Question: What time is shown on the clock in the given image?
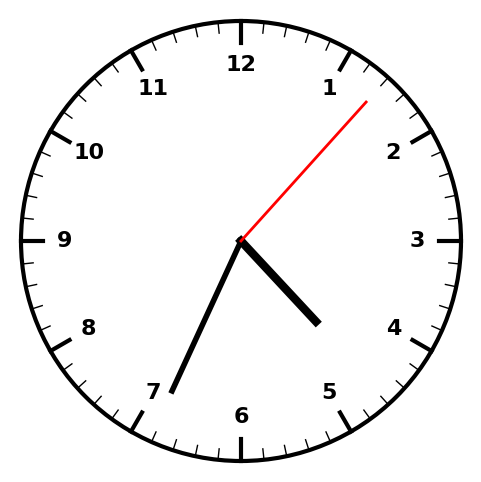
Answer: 04:34:07